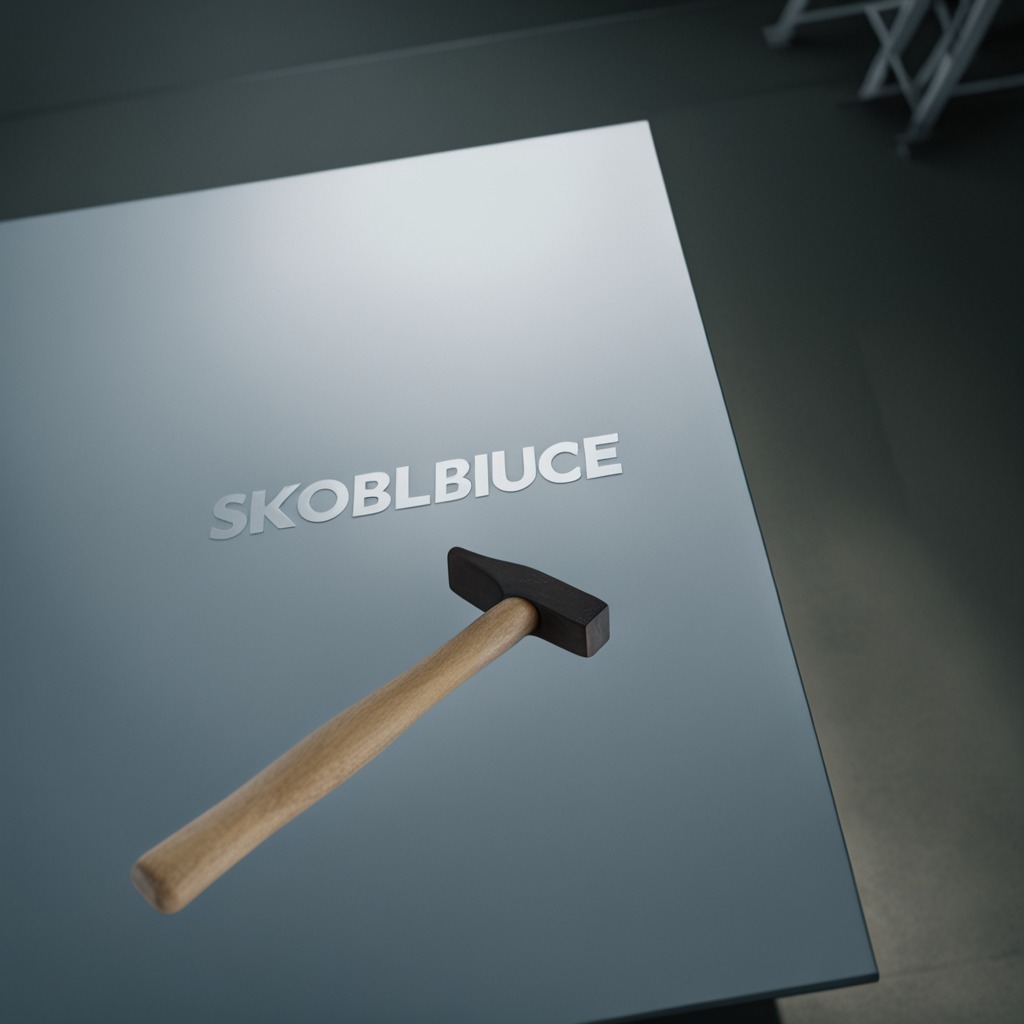
A hammer is lying on a toolbox surface in an airplane hangar workshop.